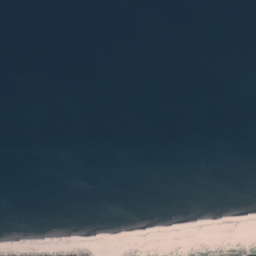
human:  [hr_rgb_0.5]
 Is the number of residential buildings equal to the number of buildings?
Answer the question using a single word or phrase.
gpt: no

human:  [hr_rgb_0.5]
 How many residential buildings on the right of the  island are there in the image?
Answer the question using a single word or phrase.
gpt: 0

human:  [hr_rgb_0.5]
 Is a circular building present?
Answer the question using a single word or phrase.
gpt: no

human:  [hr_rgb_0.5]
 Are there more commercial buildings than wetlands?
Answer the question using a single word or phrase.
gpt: no

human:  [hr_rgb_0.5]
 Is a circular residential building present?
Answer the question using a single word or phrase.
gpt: no

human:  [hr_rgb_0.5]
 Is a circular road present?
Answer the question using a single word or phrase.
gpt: no

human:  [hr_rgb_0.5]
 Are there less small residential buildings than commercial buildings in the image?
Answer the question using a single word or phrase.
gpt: no

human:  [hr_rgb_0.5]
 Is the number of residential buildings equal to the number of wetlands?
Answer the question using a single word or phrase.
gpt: no

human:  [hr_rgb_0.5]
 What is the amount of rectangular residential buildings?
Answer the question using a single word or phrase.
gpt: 0

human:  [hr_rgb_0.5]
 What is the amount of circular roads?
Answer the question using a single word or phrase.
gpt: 0

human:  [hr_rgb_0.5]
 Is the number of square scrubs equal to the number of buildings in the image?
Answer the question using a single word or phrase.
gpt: no

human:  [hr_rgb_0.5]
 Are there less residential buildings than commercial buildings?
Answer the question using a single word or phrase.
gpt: no

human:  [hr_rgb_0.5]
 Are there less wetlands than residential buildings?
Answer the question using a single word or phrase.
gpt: no

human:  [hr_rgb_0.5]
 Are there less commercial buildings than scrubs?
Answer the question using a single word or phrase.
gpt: yes

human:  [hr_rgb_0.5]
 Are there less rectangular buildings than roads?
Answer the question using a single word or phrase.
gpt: no

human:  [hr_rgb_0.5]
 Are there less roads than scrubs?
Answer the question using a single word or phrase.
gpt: no

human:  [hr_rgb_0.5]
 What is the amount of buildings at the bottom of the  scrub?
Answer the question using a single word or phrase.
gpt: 0

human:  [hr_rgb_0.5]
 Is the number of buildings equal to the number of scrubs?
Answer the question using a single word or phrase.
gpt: no

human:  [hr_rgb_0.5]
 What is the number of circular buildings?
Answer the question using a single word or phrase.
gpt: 0

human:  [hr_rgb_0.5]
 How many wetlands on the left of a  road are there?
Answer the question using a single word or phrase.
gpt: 0

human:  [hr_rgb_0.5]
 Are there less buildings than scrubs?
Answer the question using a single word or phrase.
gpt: no

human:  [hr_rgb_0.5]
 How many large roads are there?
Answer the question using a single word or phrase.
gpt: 0

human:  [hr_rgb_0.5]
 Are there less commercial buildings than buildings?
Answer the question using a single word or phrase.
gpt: yes

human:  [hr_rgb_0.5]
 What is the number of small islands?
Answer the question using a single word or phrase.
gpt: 0

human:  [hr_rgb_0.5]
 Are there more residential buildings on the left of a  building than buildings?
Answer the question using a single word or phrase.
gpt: no

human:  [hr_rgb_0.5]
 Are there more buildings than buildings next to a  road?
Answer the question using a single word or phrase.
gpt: no

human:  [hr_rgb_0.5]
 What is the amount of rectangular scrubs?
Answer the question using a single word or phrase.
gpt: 0

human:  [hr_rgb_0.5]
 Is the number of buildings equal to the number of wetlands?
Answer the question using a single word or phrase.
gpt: no

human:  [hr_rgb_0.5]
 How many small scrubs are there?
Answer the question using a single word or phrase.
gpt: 0

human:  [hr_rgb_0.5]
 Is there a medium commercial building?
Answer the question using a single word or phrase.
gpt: no

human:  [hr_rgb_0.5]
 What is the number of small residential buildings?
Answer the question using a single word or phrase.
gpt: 0

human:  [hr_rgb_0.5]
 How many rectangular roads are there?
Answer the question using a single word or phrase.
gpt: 0

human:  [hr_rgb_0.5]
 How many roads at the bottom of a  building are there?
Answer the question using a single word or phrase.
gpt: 2

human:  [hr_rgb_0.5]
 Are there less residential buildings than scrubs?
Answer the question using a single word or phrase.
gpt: yes

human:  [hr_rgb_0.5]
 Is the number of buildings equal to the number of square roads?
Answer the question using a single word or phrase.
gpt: no

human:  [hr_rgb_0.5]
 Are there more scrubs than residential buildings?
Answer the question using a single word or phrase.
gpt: yes

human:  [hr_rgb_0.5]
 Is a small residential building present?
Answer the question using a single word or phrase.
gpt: no